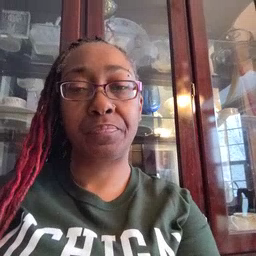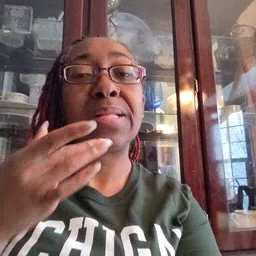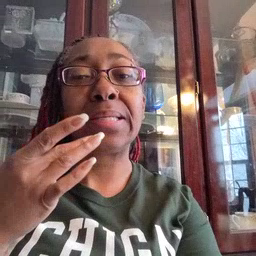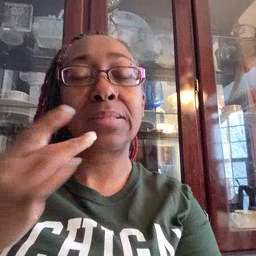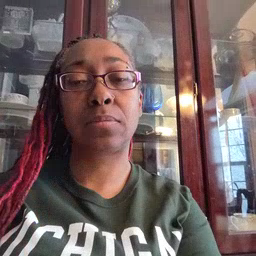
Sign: taste